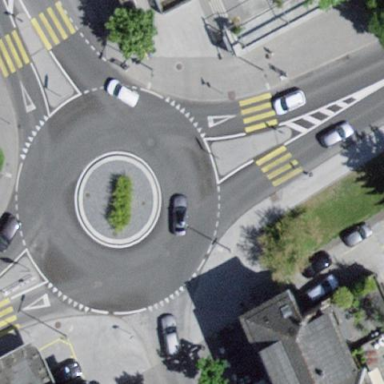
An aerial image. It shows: Secondary road with asphalt surface leading to roundabout.